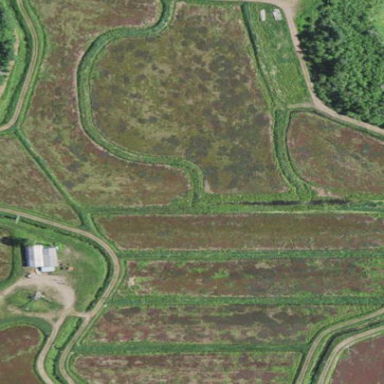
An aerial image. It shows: Cranberry farm.